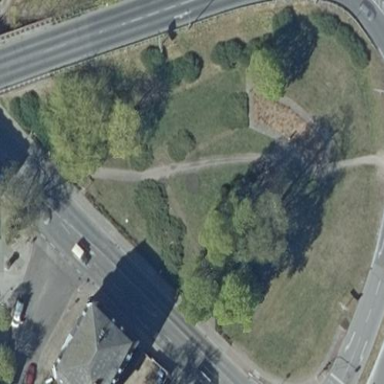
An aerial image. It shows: Square with grass landscaping.